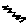
Label: zigzag